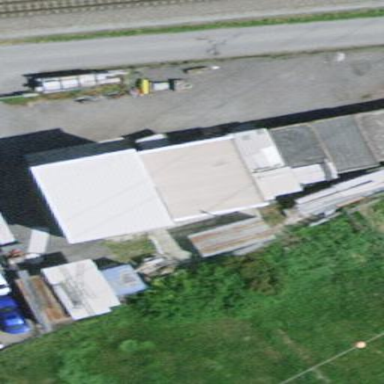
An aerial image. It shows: Garage.